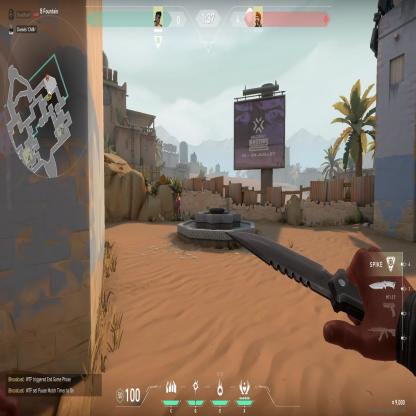
Label: enemy